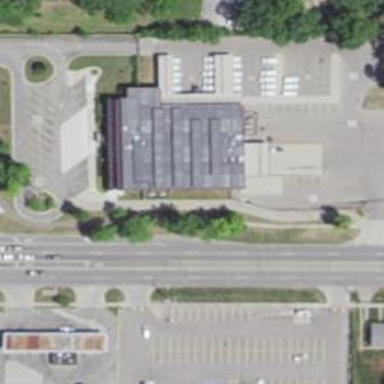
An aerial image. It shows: Post office building.